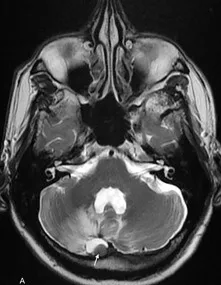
Brain MRI scan after secondary resection. A similar low signal nodule in the surgical cavity is depicted [arrow in (A), T2WI.
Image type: radiology (mri)